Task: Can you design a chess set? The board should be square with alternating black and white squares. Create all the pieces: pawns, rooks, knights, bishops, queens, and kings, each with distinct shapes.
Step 4764:
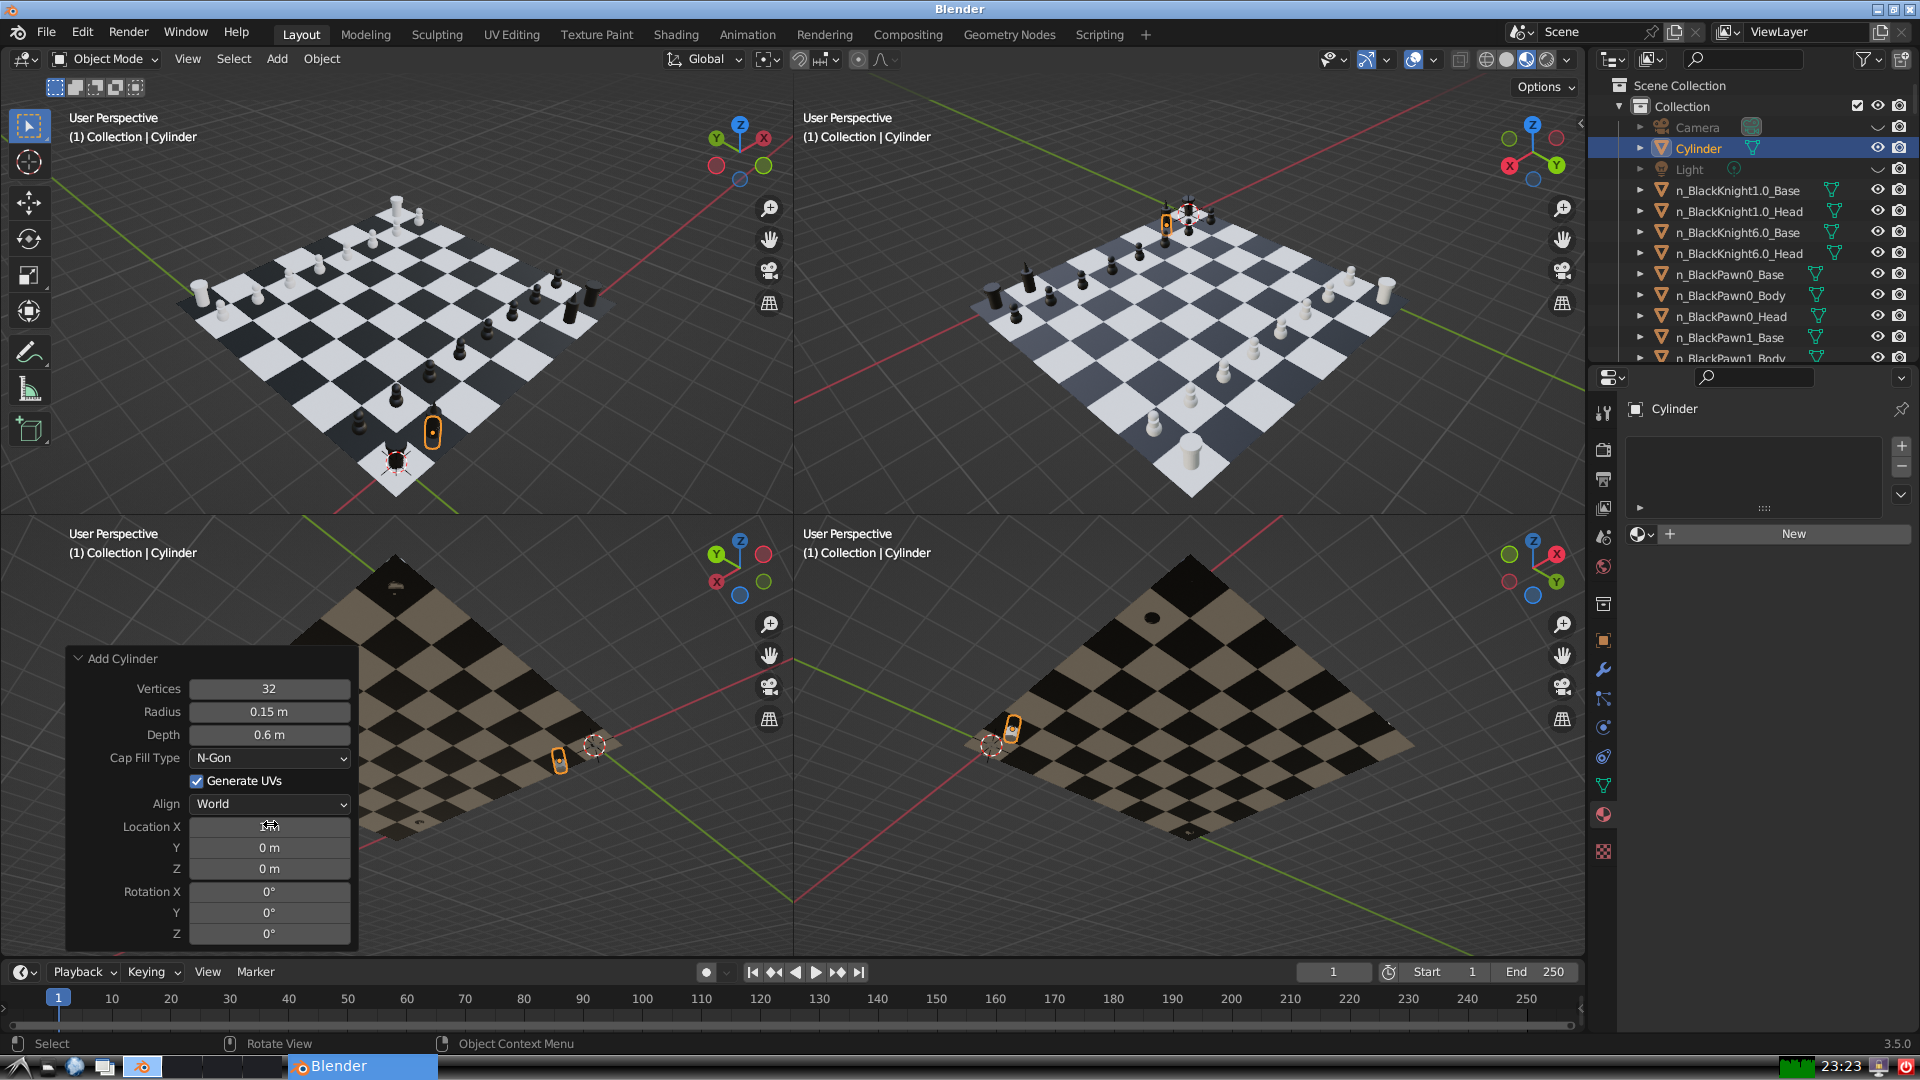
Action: {"mouse_move": [270, 844]}